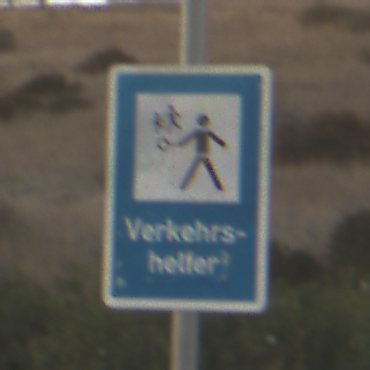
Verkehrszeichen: Verkehrshelfer
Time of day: SunriseSunset
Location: Outdoor (RoadRail)
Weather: PartlyCloudy
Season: NotSpecified
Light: Natural